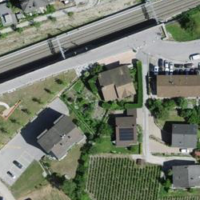
EUNIS habitat code: 54
Species observed at this site:
Clematis vitalba